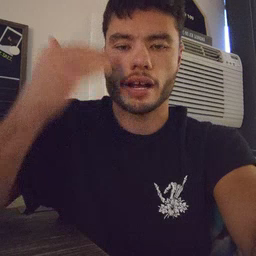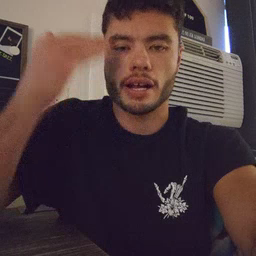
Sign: head